【题型】选择题　【知识点】解析几何　【难度】medium
已知动圆 \( C \) 与圆 \( (x-2)^2 + y^2 = 25 \) 内切，同时与圆 \( (x+2)^2 + y^2 = 1 \) 外切，则动圆 \( C \) 的圆心轨迹方程为（）

\vspace{0.5em}
\noindent
A. \( \dfrac{x^2}{25} + y^2 = 1 \) \quad
B. \( \dfrac{x^2}{25} + \dfrac{y^2}{24} = 1 \) \quad
C. \( \dfrac{x^2}{9} + \dfrac{y^2}{5} = 1 \) \quad
D. \( \dfrac{x^2}{9} + y^2 = 1 \)
【解答】
\noindent
【答案】C

\vspace{0.8em}
\noindent
【分析】圆 \( (x-2)^2 + y^2 = 25 \) 的圆心为 \( A \)，半径 \( r_1 \)，圆 \( (x+2)^2 + y^2 = 1 \) 的圆心为 \( B \)，半径 \( r_2 \)，由动圆 \( C \) 与圆 \( (x-2)^2 + y^2 = 25 \) 内切，设动圆半径为 \( r \)，求出 \( |CA| = r_1 - r \)，动圆 \( C \) 与圆 \( (x+2)^2 + y^2 = 1 \) 外切，求出 \( |CB| = r_2 + r \)，则有 \( |CA| + |CB| \) 为定值，结合椭圆的定义得解.

\vspace{0.8em}
\noindent
【详解】

\noindent
\( (x-2)^2 + y^2 = 25 \) 的圆心为 \( A(2,0) \)，半径 \( r_1 = 5 \)，

\noindent
\( (x+2)^2 + y^2 = 1 \) 的圆心为 \( B(-2,0) \)，半径 \( r_2 = 1 \)，

\noindent
\( \because \) 动圆 \( C \) 与圆 \( (x-2)^2 + y^2 = 25 \) 内切，设动圆半径为 \( r \)，\( \therefore |CA| = r_1 - r = 5 - r \)，

\noindent
动圆 \( C \) 与圆 \( (x+2)^2 + y^2 = 1 \) 外切，\( \therefore |CB| = r_2 + r = 1 + r \)，

\noindent
\( \therefore |CA| + |CB| = 6 = 2a \)，\( |AB| = 4 = 2c \)，

\noindent
\( \because 2a > 2c \)，\( \therefore \) 动圆 \( C \) 的轨迹是以 \( A,B \) 为焦点的椭圆，

\noindent
\( \because a = 3, c = 2 \)，\( \therefore b^2 = a^2 - c^2 = 5 \)，

\noindent
\( \therefore \) 动圆 \( C \) 的轨迹方程为 \( \dfrac{x^2}{9} + \dfrac{y^2}{5} = 1 \).

\noindent
故选：C.
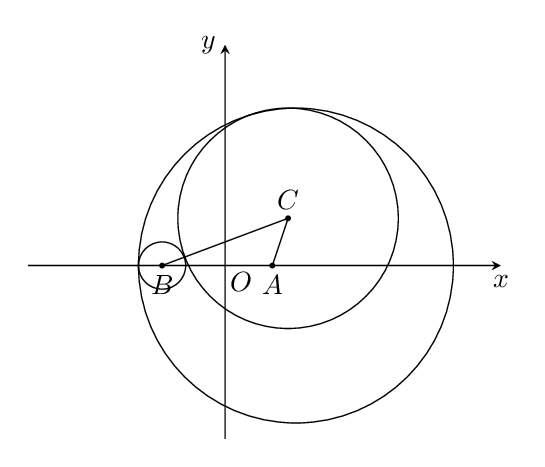